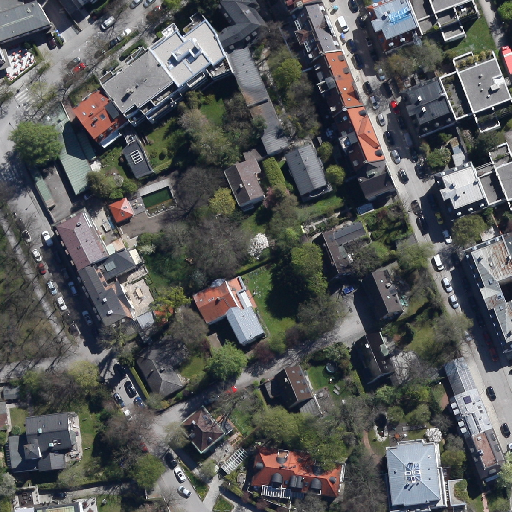
Referring expression: heavy-duty vehicle